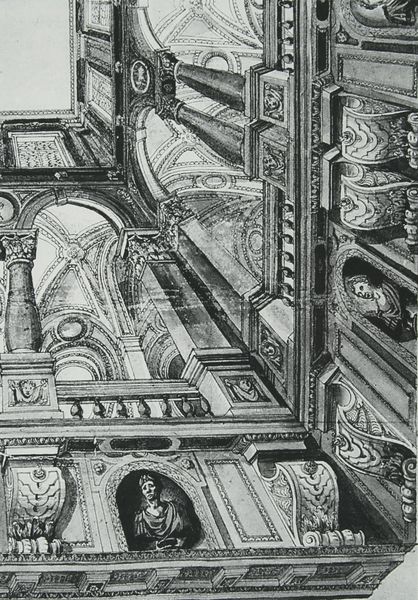
Titel: Nachzeichnung der Decke des Schwarzen Saals der Residenz München
Künstler: Johann Matthias Kager
Standort: Wolfenbüttel
Institution: unbekannt
Schlagwörter: dunkel, gemälde, himmel, mann, weiß, frauen, ausschnitt, fenster, frau, grau, hell, raum, schmuck, schwarz, skizze, säule, säulen, zeichnung, blick, dach, gebäude, haus, ornament, wand, architektur, barock, mensch, sockel, bild, innenraum, brüstung, einsam, kirche, figur, decke, innen, tondo, doppelsäule, engel, skulptur, statue, ruhig, bilder, ecke, ansicht, bogen, fassade, perspektive, mast, giebel, mauer, monochrom, steil, empore, pilaster, figuren, kuppel, luft, architecture, weiblich, detail, büste, dekor, floral, ornamente, verzierung, streifen, stuck, geländer, innenansicht, perspective, tiefe, podest, surreal, galerie, aufsicht, foto, fotografie, oben, bögen, nische, arkade, gewölbe, höhe, kreuz, palast, balustrade, zentralperspektive, druck, radierung, stich, schwarzweiß, entwurf, arkaden, kapitelle, kapitell, photo, verziert, sims, kreuzrippen, doppelsäulen, gesims, skulpturen, statuen, voluten, männlich, kreuzgewölbe, untersicht, mezzanin, manierismus, sturz, treppenhaus, chor, etagen, ballustrade, kassetten, konsole, postament, büsten, wandbild, kupferstich, bauchig, klassizistisch, nischen, rondell, petersdom, wölbung, froschperspektive, nach oben, bogengang, da vinci, gekuppelt, gewände, baluster, vertikale, elemente, pompös, mäste, gewohlbe, scheinarchitektur, rechter winkel, kreuzkuppel, escher, bernini, gekuppelte säulen, blickwinkel, stürzend, illustion, persepktive, gewolbe, haltlosigkeit, innenof, marmmor, neuverwendung, nobelarchitektur, spielerei, stilverfremdung, ueberladen, wappne, wirklichkeitsfremd, zeicjnung, üsteb, drucj, kreuzgänge, verzierrungen, meste